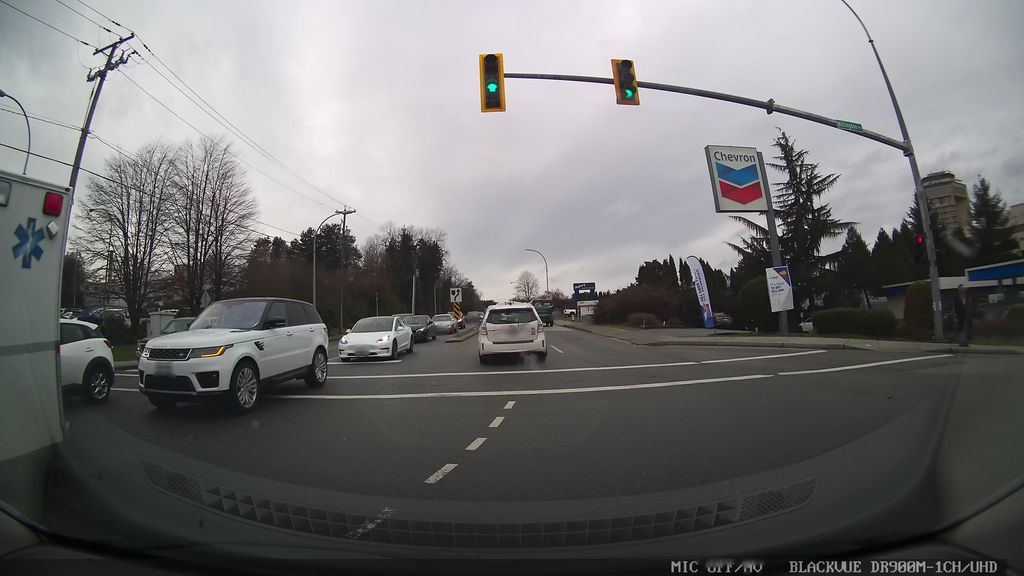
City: vancouver